Aerial crown-view tile of a tropical tree (Barro Colorado Island, Panama), acquired 20250715:
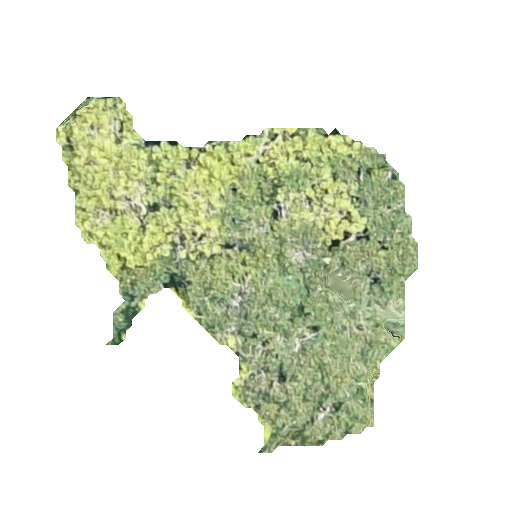
Species: Jacaranda copaia
GBIF accepted scientific name: Jacaranda copaia
Crown area: 112.645 m²